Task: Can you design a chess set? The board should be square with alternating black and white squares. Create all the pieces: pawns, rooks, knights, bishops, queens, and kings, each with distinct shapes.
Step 211:
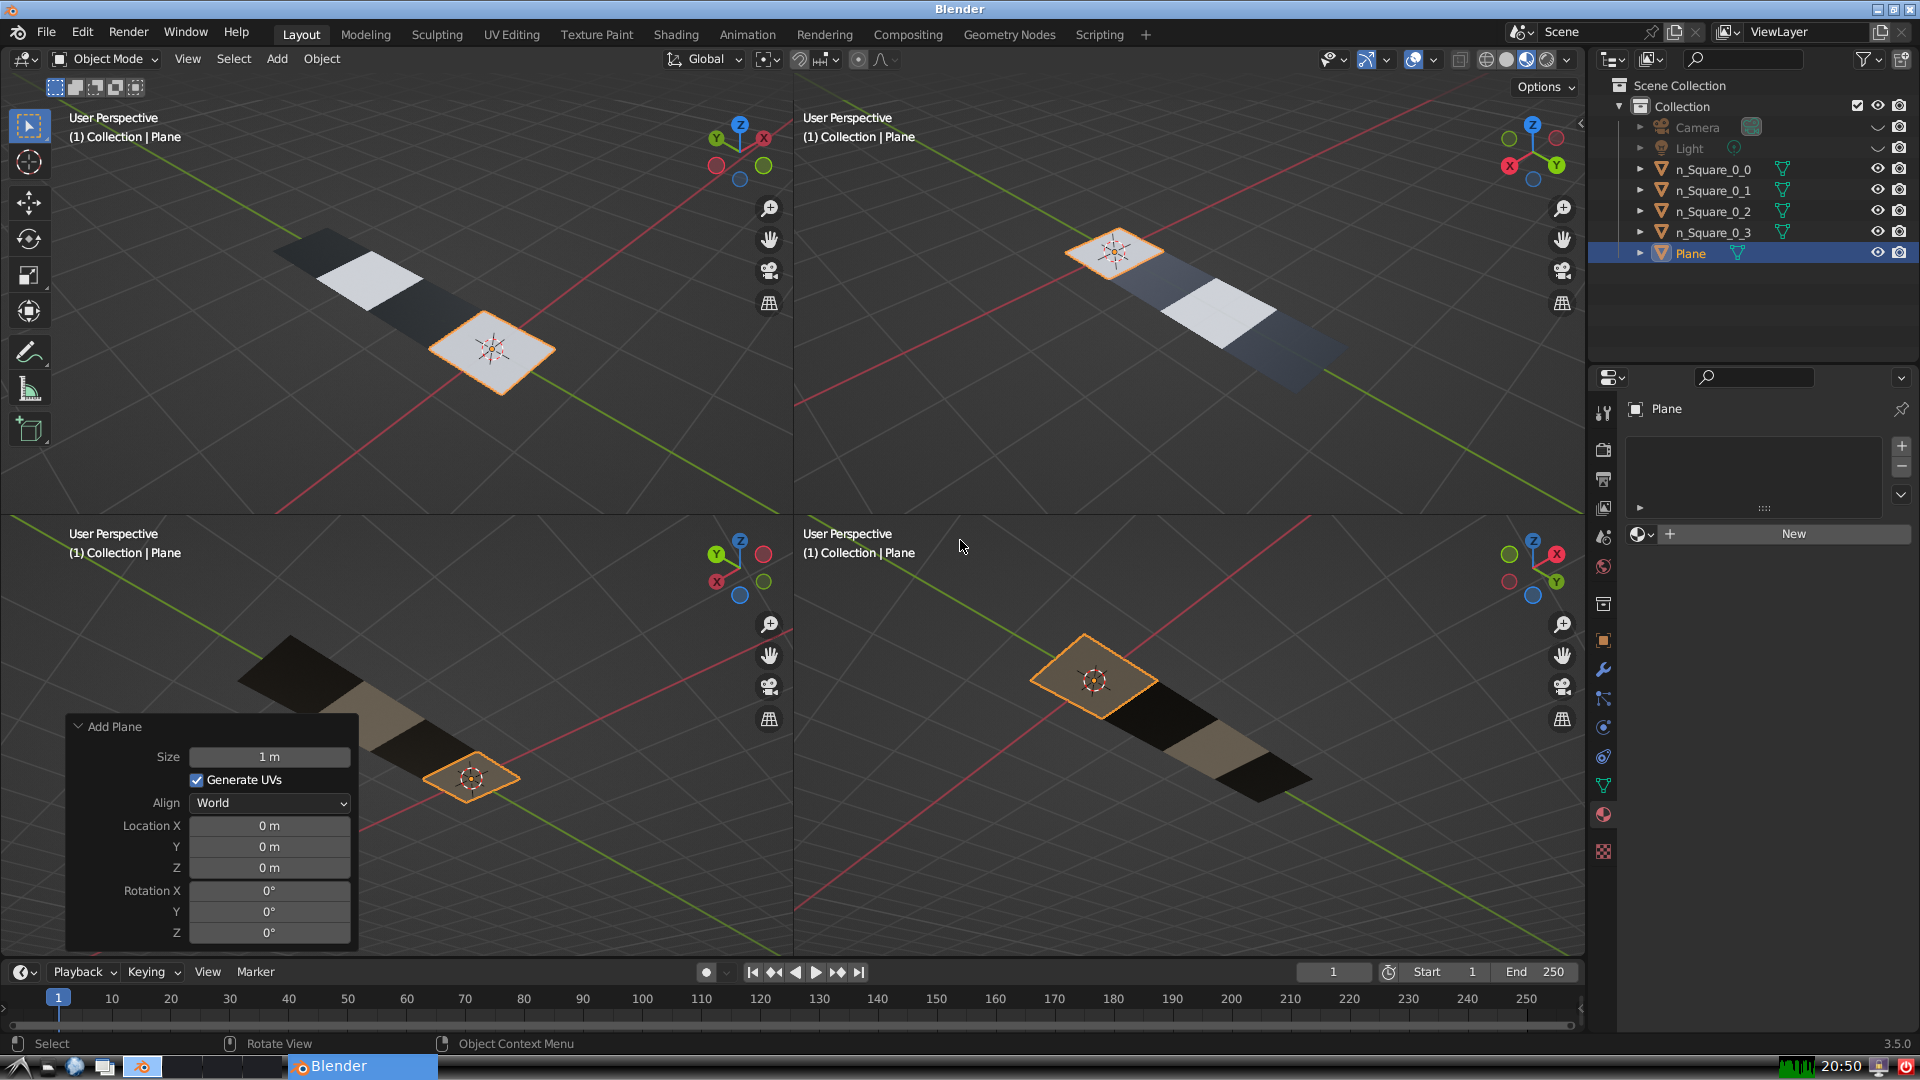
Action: {"key_press": ['Ctrl, Home']}